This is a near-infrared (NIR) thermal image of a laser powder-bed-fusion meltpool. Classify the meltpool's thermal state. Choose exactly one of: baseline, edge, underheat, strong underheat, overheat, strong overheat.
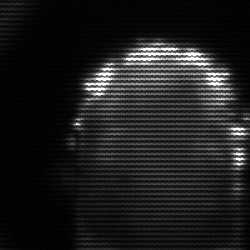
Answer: baseline